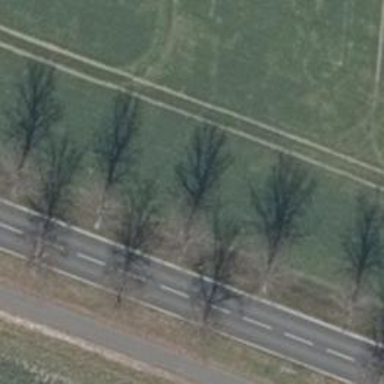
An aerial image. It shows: Row of trees in natural setting.